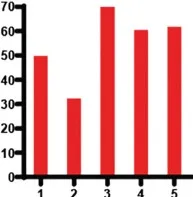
Molecular analyses of TMB.
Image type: chart (chart)